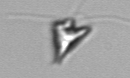
Label: Pyramimonas_longicauda